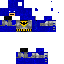
A male human skin with dark skin, wearing brown helmet dressed in a blue suit and blue pants, featuring a closed mouth.